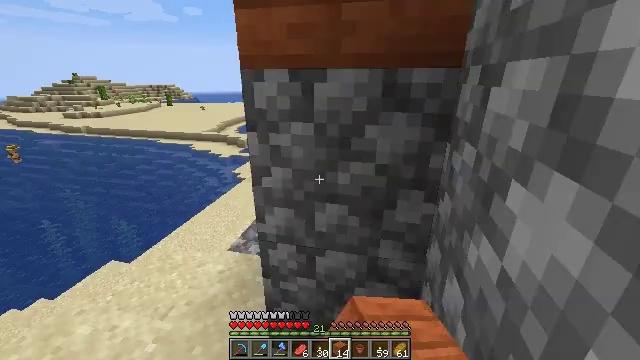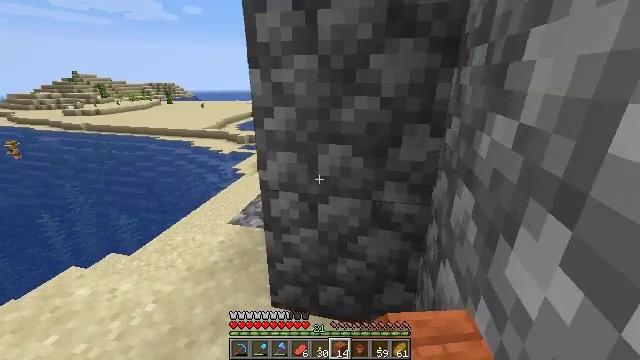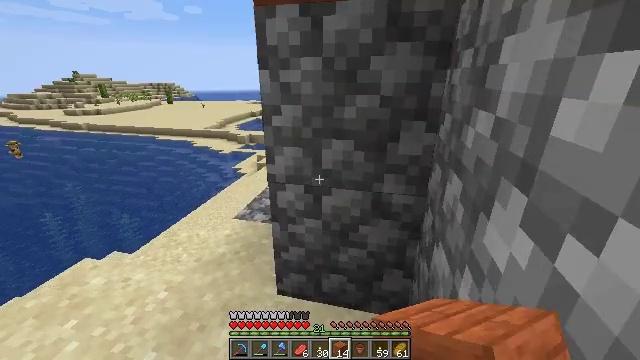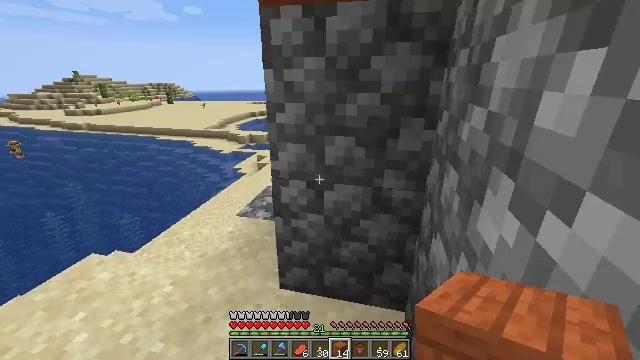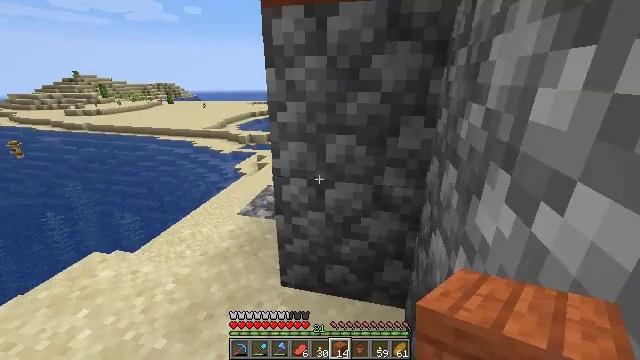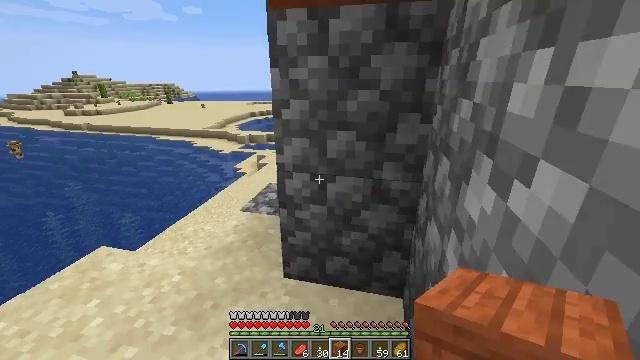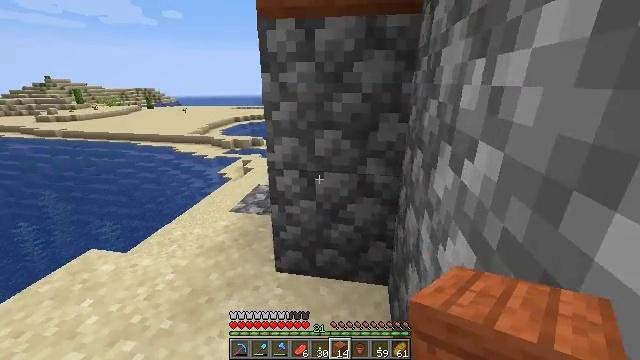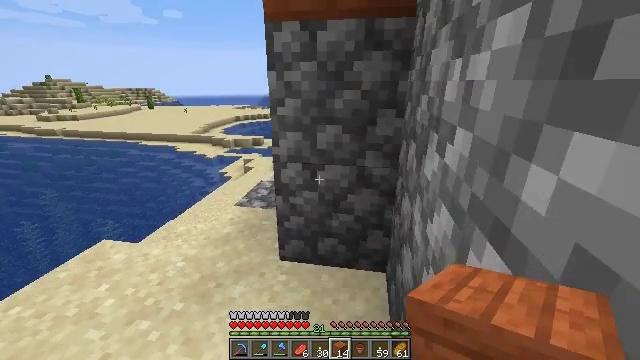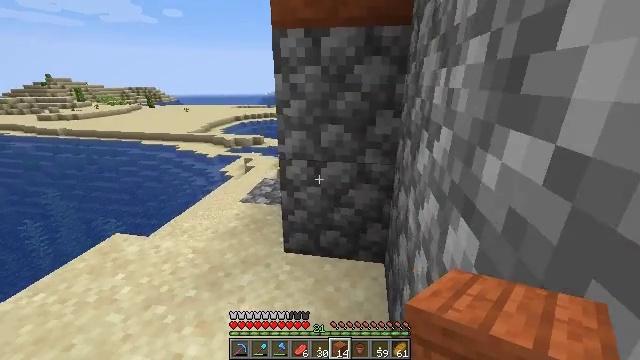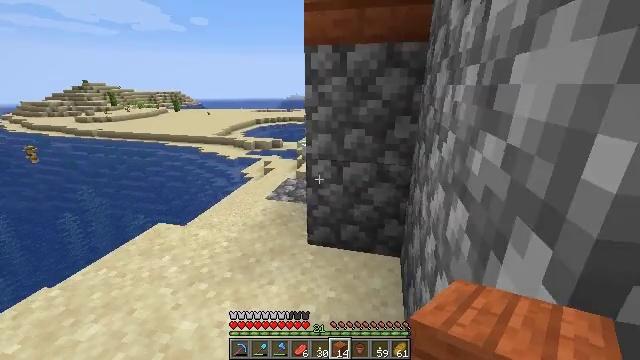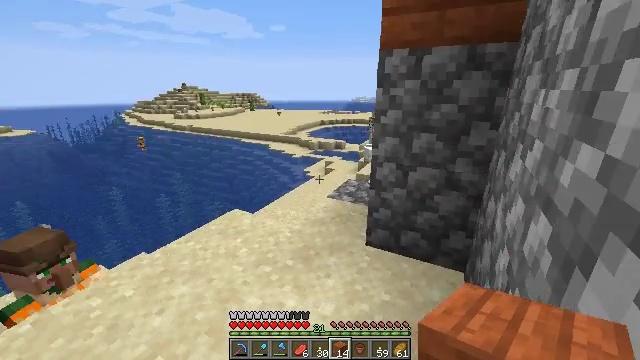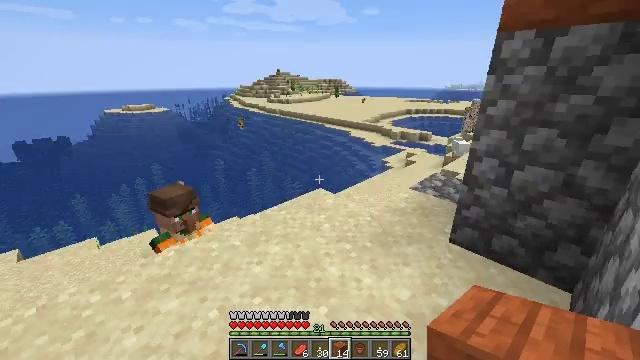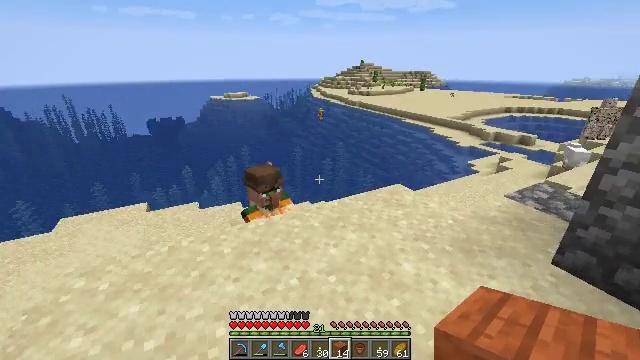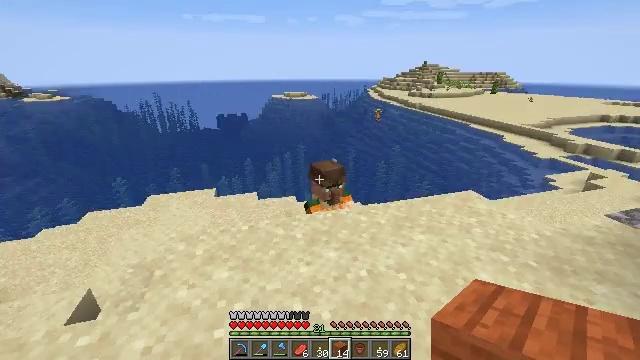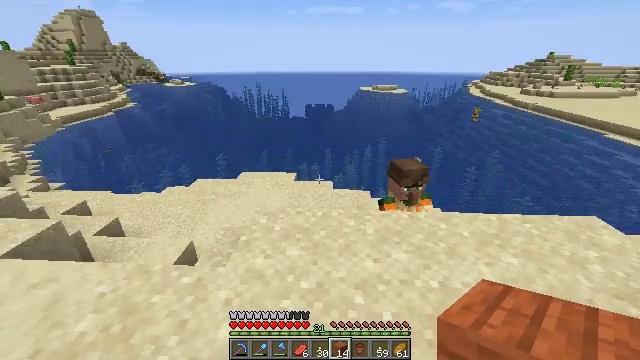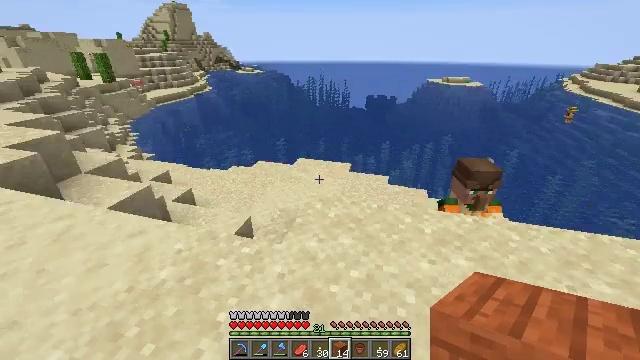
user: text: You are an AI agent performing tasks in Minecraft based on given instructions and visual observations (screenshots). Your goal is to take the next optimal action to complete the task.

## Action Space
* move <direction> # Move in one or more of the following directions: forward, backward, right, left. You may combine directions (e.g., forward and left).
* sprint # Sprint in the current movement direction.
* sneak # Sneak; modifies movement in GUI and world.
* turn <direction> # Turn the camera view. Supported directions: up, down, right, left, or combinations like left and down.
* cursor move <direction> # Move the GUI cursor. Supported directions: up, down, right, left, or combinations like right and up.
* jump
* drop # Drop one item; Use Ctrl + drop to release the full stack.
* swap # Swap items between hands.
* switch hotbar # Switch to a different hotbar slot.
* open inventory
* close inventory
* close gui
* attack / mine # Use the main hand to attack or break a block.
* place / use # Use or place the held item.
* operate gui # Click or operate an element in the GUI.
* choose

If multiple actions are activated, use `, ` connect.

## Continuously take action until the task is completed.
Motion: motion action
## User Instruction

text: Gather the acacia fence.
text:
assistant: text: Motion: no_op
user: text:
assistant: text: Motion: no_op
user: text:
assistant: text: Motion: no_op
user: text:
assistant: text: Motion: no_op
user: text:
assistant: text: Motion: move back
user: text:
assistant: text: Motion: move back, turn right
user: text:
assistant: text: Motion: move back
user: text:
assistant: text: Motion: move back
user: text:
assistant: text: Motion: move back, turn left and up
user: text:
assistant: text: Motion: move back, turn left
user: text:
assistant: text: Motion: move back, turn left and down
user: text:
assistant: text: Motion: move back, turn left and down
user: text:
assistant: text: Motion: move back, turn left
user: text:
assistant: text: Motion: move back, turn left and down
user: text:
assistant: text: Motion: turn left and down
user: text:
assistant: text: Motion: turn left and down
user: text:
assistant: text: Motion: turn left
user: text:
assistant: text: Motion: move left
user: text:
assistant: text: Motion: move forward and move left
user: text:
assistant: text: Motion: move forward and move left
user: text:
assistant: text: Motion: move forward and move left
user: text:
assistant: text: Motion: move forward and move left
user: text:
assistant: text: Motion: move forward and move left, turn left, switch to hotbar 4
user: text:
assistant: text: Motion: move forward and move left, turn left, switch to hotbar 4
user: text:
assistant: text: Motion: move forward and move left, turn left and up, switch to hotbar 4
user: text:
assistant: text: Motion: move forward and move left, turn left and up, switch to hotbar 4
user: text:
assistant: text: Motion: move forward and move left, turn left and up, switch to hotbar 4
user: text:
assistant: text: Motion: move forward and move left, turn left and up
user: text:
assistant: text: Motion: move forward and move left, turn left and up
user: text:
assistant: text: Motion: move forward